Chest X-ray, PA view. Patient: 40 years old, sex M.
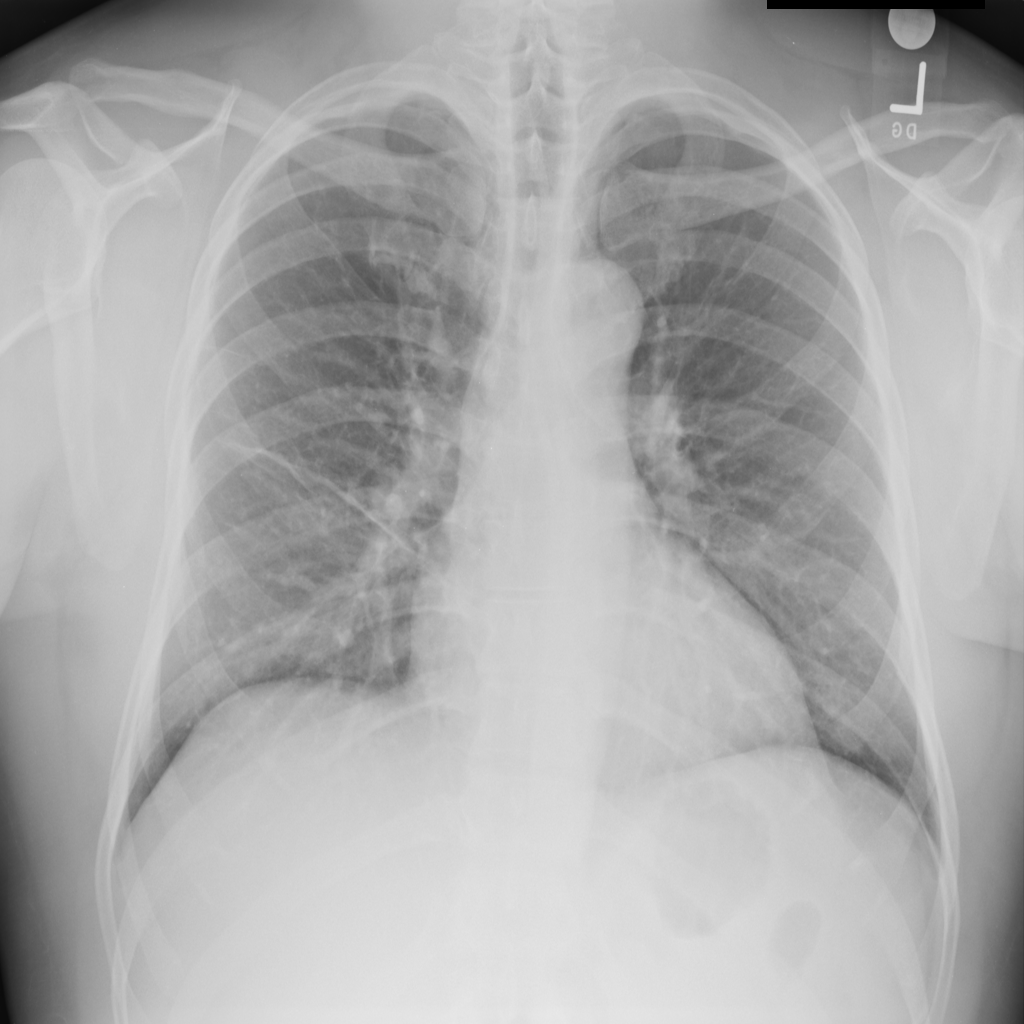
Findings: Atelectasis